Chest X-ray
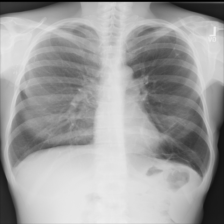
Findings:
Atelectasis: negative
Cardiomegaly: negative
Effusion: negative
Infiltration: negative
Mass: negative
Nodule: negative
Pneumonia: negative
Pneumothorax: negative
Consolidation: negative
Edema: negative
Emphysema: negative
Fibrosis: negative
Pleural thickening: negative
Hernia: negative